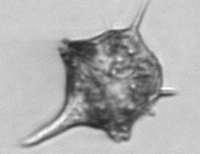
Label: Amylax